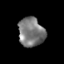
Tissue: skin
Cell type: Epithelial cells
Senescence score: 0.2197
Nuclear area (px): 740
Mean DAPI intensity: 121.796